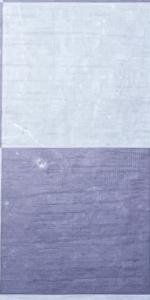
Label: Empty